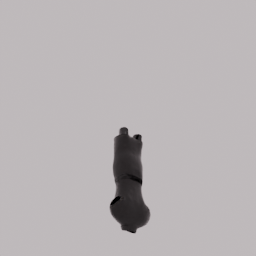
Label: people